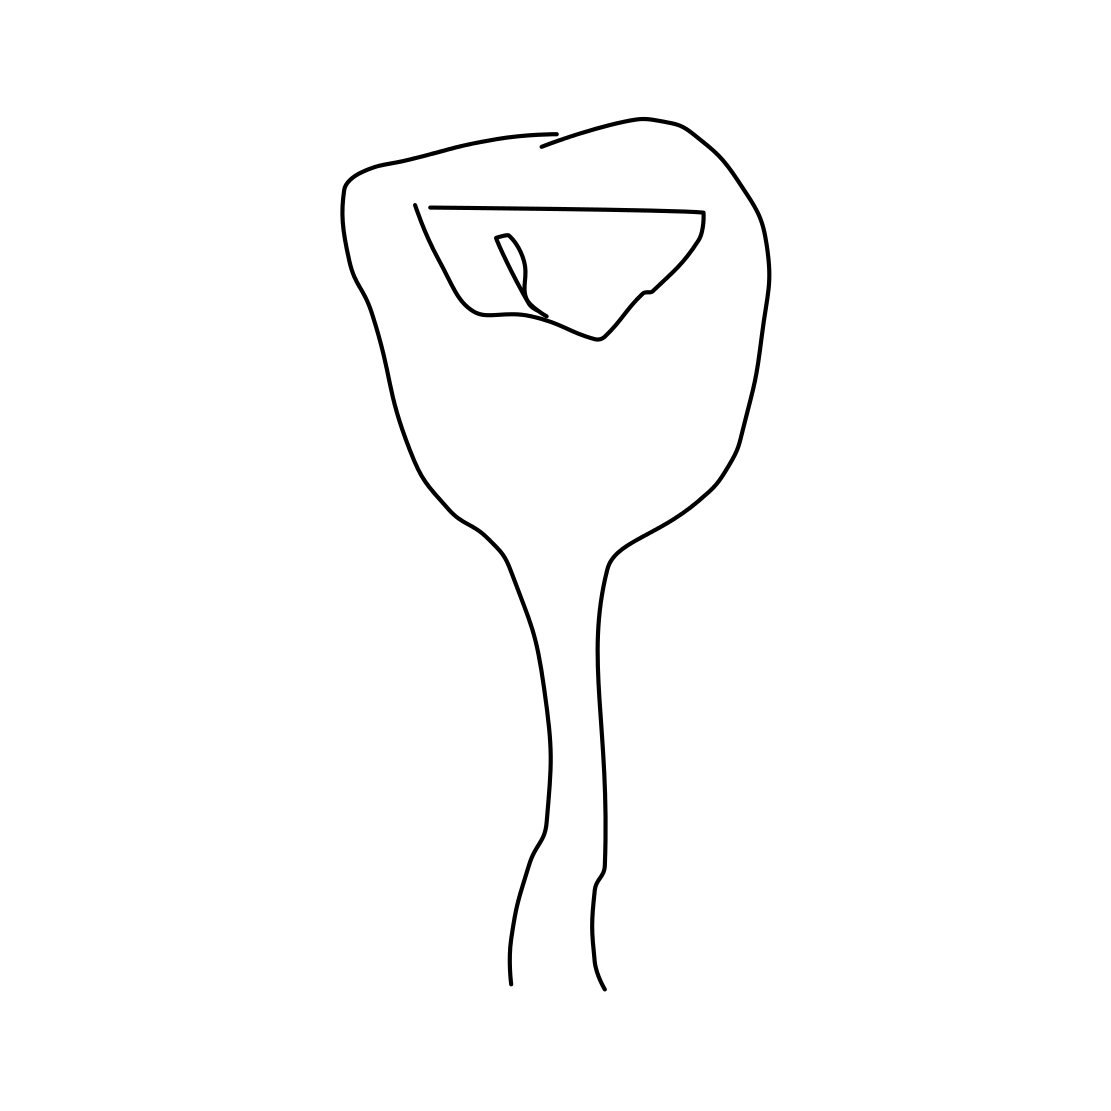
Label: parking meter